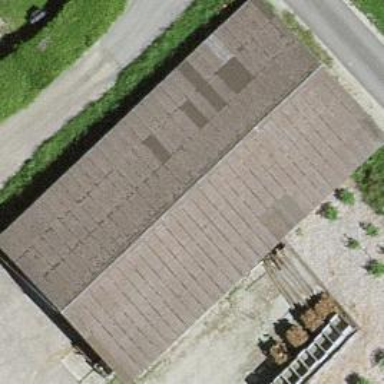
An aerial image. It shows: Shed.